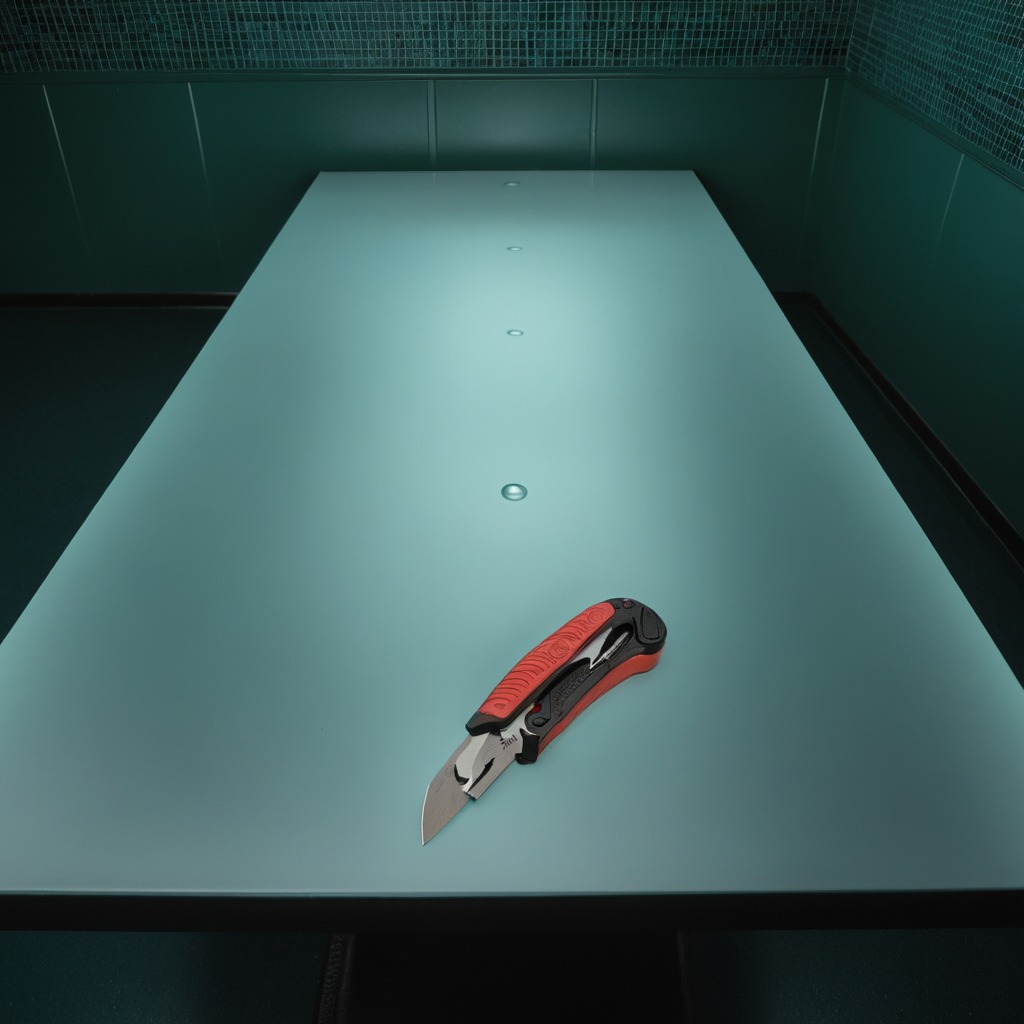
A utility knife lies on a clean empty table in a railway signal maintenance room lit by harsh overhead fluorescents photorealistic surface textures crisp shadows high dynamic range